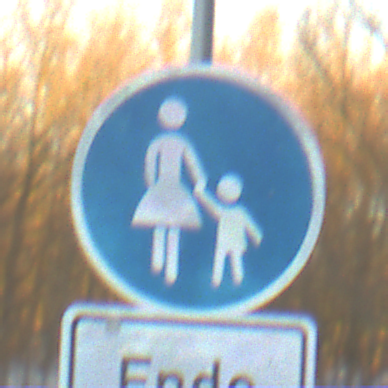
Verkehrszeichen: Gehweg
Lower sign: HinweisDurchVerbaleAngabe2
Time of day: SunriseSunset
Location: Outdoor (Nature)
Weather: Clear
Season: Winter
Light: Natural